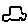
Label: car